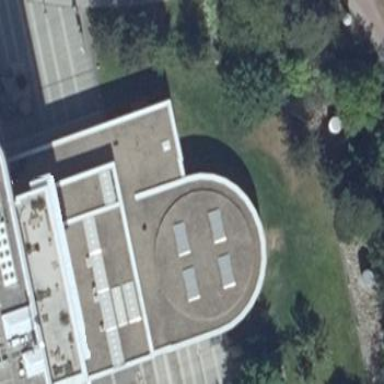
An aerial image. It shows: Building with flat roof.